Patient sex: M
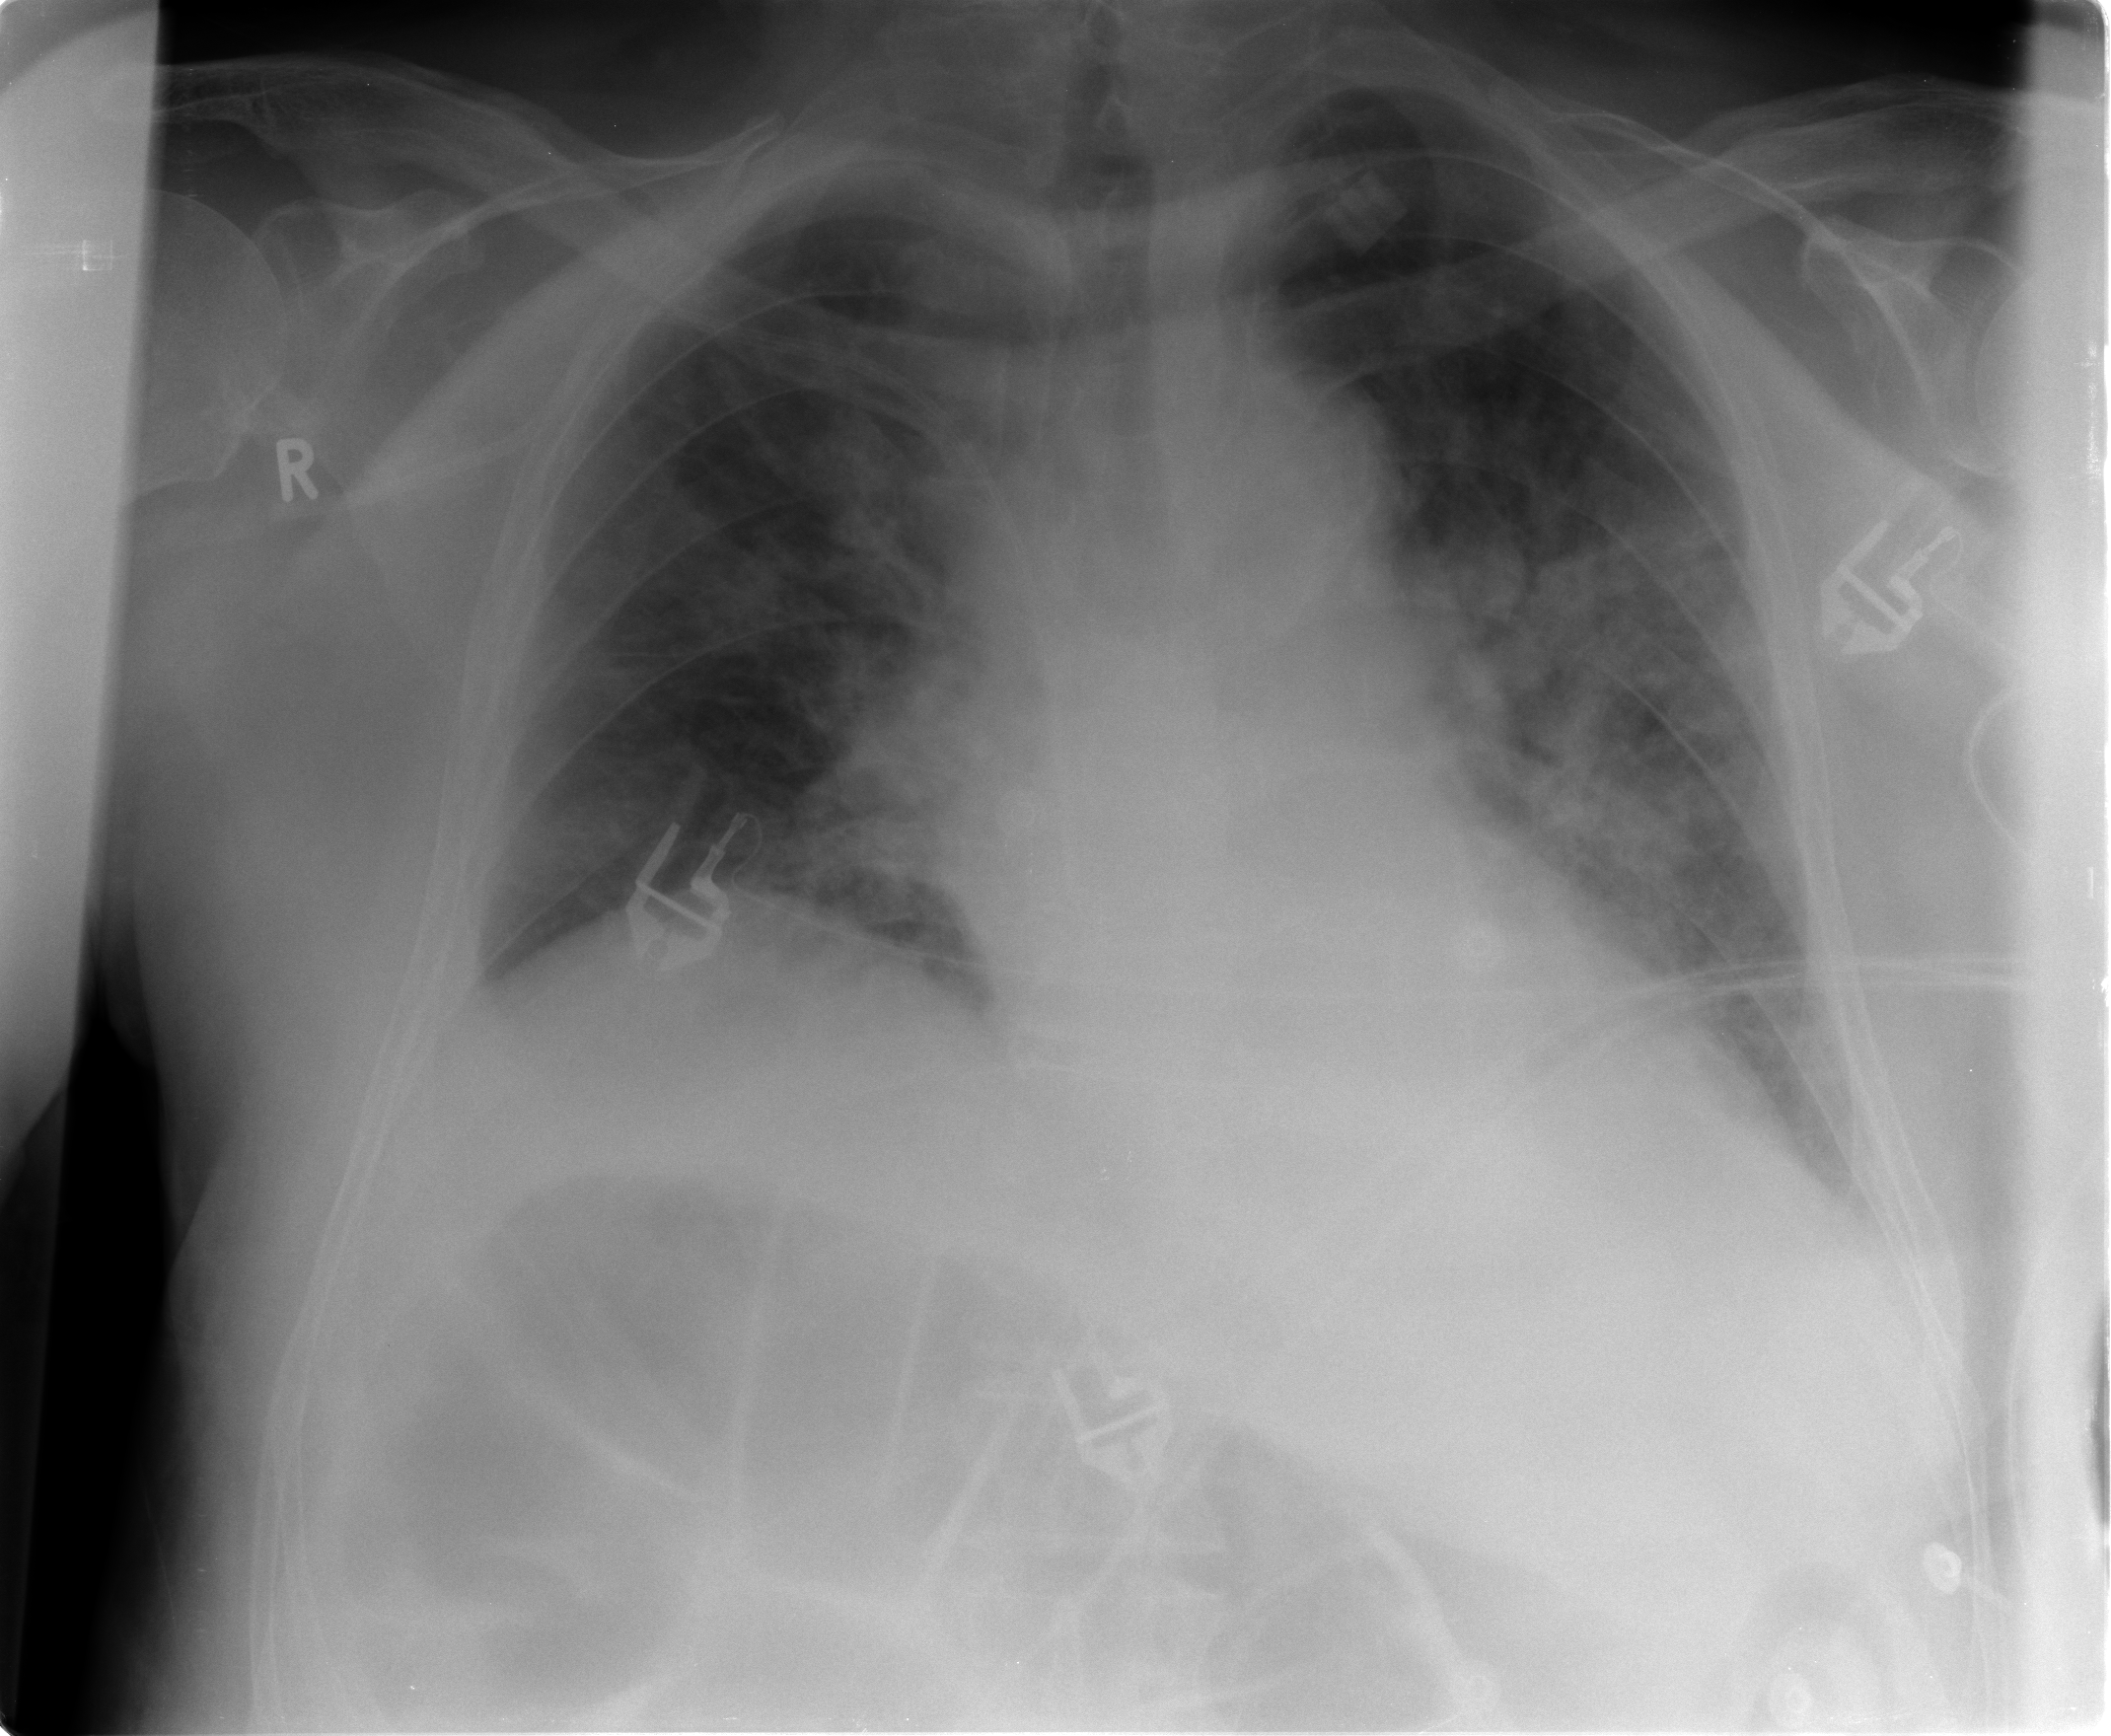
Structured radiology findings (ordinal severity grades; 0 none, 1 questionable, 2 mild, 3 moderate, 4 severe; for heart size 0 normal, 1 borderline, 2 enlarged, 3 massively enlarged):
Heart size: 2
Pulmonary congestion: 3
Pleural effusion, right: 2
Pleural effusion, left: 2
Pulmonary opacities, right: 2
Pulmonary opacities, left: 3
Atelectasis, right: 3
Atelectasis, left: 3